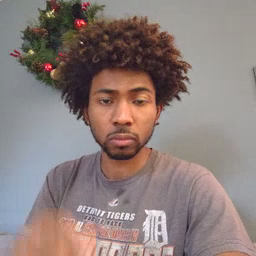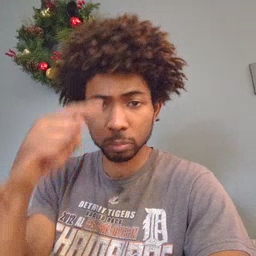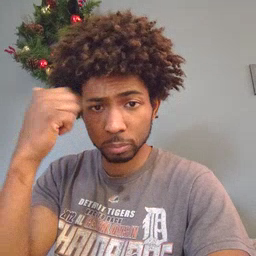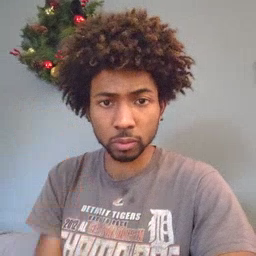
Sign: because